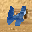
Label: 4